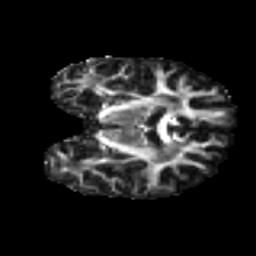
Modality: FA
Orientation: coronal
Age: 35
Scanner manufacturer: ge
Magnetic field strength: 3 T
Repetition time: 7.8 s
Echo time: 0.0606 s